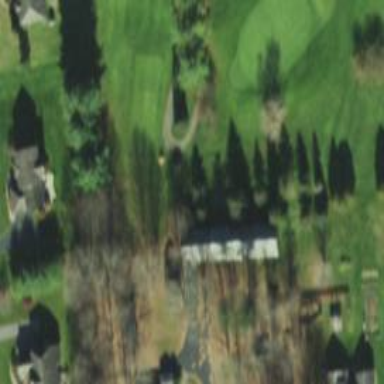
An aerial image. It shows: Path for both road and golf.